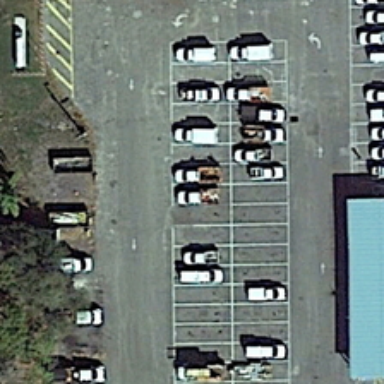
Some cars are parked in a parking lot near a building and several green trees .